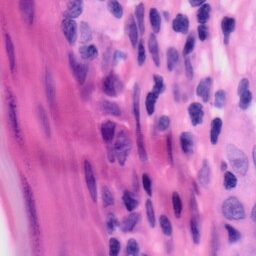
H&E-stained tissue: Skin